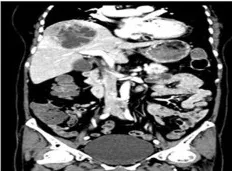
MRI or CT scan images of the patient. Displayed the abscess reduced to 51 mm x 37 mm 3 days after emergency CT-guided percutaneous drainage of the liver abscess in abdominal plain CT.
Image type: radiology (ct)